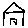
Label: house